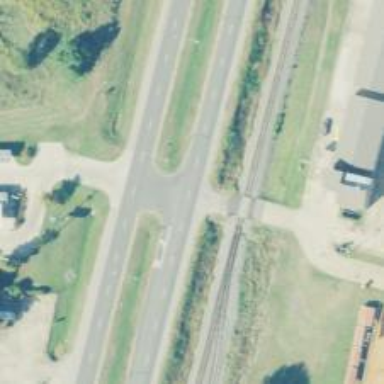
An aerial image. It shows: Trunk link highway.